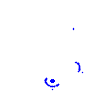
Particle: proton